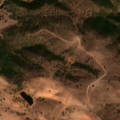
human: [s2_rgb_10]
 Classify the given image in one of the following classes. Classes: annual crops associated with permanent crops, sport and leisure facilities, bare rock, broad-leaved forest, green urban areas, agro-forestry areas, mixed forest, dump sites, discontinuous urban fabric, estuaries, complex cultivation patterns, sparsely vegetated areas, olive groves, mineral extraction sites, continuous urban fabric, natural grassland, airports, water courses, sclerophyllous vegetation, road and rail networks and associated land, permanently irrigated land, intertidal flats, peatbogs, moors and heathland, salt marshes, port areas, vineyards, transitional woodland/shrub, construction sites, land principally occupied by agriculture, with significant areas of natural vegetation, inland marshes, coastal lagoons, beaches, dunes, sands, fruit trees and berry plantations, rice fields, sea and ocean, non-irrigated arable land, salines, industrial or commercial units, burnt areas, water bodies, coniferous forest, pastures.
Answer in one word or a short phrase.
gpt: non-irrigated arable land, broad-leaved forest, transitional woodland/shrub, water bodies